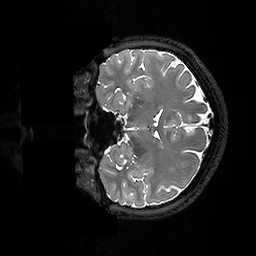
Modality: T2w
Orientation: coronal
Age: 41
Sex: female
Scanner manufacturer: ge
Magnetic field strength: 3 T
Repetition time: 3.202 s
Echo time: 0.06683 s